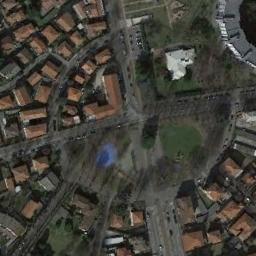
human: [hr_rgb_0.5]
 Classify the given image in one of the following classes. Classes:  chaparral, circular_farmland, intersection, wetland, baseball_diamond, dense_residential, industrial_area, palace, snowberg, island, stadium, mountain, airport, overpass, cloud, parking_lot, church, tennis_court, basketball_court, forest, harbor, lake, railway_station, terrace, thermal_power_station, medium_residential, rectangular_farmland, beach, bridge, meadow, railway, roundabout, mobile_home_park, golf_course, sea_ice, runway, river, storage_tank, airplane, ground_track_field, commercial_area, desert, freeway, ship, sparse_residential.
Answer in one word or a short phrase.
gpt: roundabout